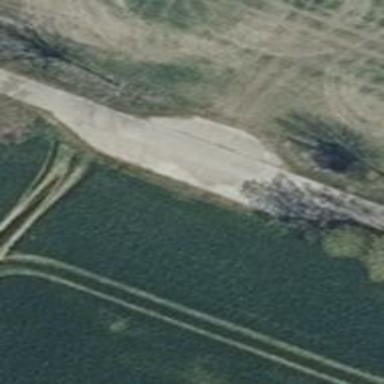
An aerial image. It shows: Well-maintained track road with grade 1 tracktype.